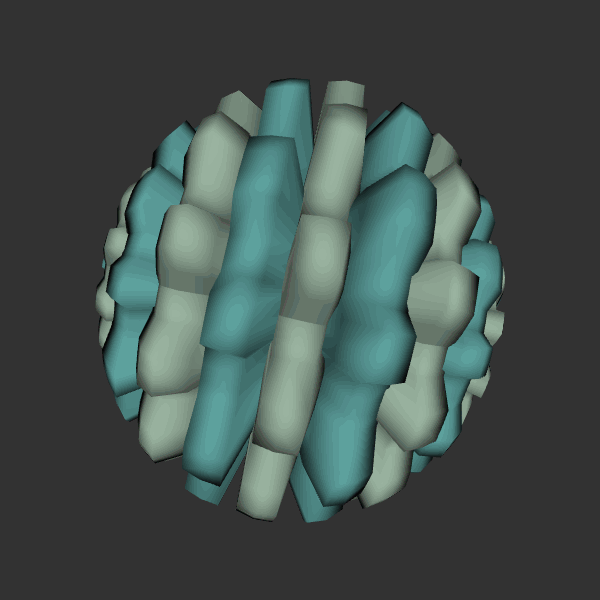
Background: dark